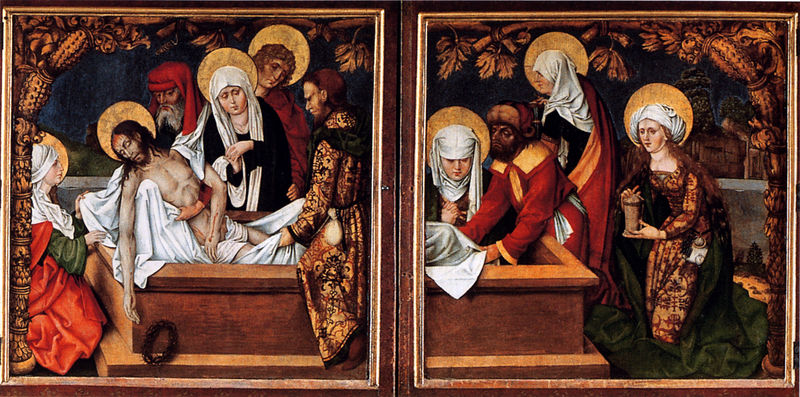
Titel: Hochaltar, Grablegung Christi auf den äußeren Predellenflügeln
Künstler: Michael Wolgemut
Standort: Schwabach
Institution: Stadtpfarrkirche St. Johannes d.T. und St. Martin
Schlagwörter: baum, blau, blätter, flügel, gemälde, himmel, laub, frauen, grün, braun, frau, holz, hut, männer, nacht, profil, schwarz, weiss, rot, schleier, tuch, ornament, alt, gesichter, falten, johannes, leiche, rahmen, stein, tod, tot, toter, trauer, gold, haare, mantel, reich, tücher, adel, gewänder, gotik, krone, renaissance, rosa, schön, ranken, kopfbedeckung, zwei, rand, tafel, kopftuch, faltenwurf, edel, geschlossen, lider, gefäss, münchen, beutel, beten, kranz, ölmalerei, brokat, altar, heiligenschein, sarg, leintuch, nimbus, gotisch, christus, grab, jesus, leichentuch, wunden, manierismus, mittelalter, knieen, weihrauch, heilige, geldbeutel, maria, magdalena, anbetung, verwundet, beweinung, maria magdalena, salböl, dyptichon, dornenkrone, grablegung, auferstehung, altarbild, marien, christi, josef, sarkophag, ikonen, heiligenscheine, grabtuch, bringen, byzanz, judas, diptychon, grabeskirche, van eyck, gem lde, gesichter johannes, schwerzer, grablegung christi, balsam, beerdingung, maria von magdala, magadalena, zweiteler, abdankung, grbtuch, balsmierung, grablegug jesu, lecihnahm